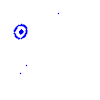
Particle: electron